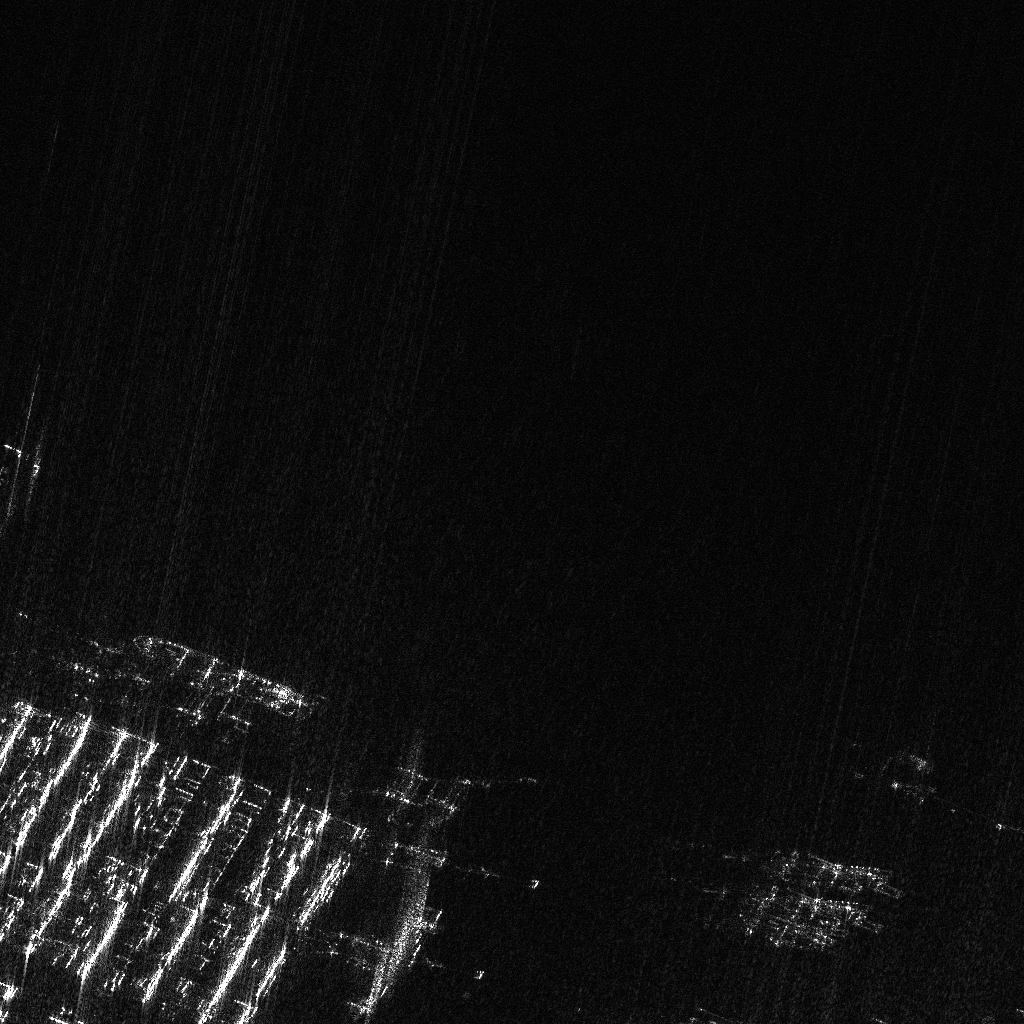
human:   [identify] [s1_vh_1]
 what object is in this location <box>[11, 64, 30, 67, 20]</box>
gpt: <ref>1 medium ore-oil at the left</ref>